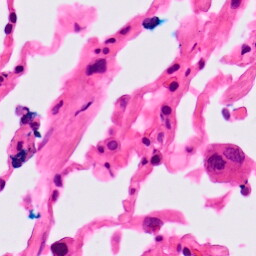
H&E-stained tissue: Lung